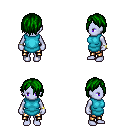
a pixel art fantasy rpg character, female body template, dark elf, purple skin, teal tunic, gold greaves, green bangs hairstyle, bracelets, four views (front, back, left, right), 2x2 character sprite sheet, small pixel art, hard edges, no anti-aliasing